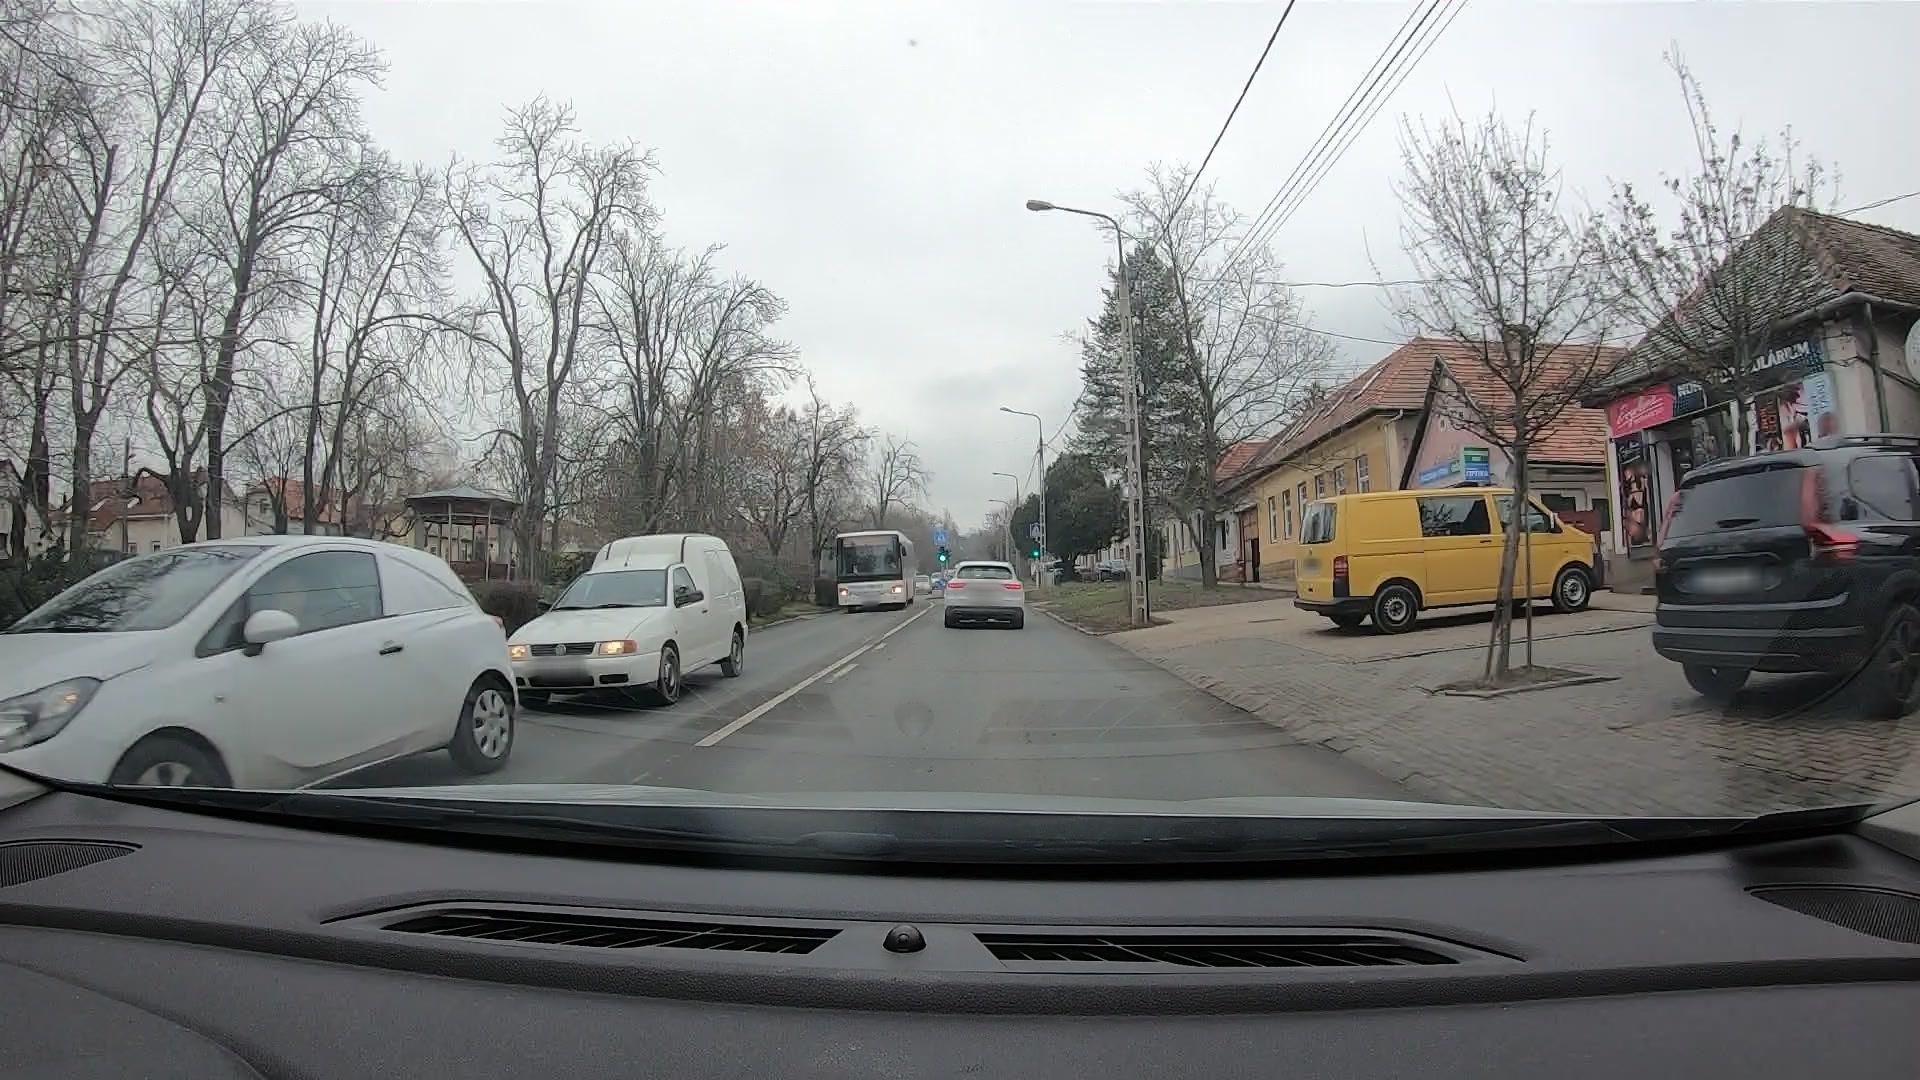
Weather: cloudy
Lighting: day
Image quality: good
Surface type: driving surface
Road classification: secondary
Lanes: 2.0
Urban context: suburban or peri-urban
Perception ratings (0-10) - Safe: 3.01, Lively: 8.35, Beautiful: 4.54, Boring: 2.83, Depressing: 2.02, Wealthy: 2.62